Field crop: maize
Growth stage: 1
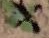
Species: chenopodium